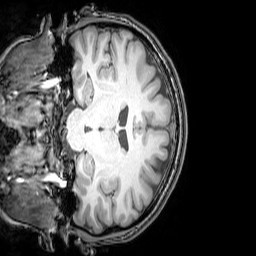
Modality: T1w
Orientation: coronal
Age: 23
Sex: female
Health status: healthy
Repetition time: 0.081 s
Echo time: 0.037 s